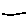
Label: line